Question: I'm learning AndEngine and I'm following some basic tutorials. I tried to load an sprite in the screen, but the Sprite looks corrupted.
This is my code:
'''
package com.example.andengine_demo;
import org.andengine.engine.camera.Camera;
import org.andengine.engine.options.EngineOptions;
import org.andengine.engine.options.ScreenOrientation;
import org.andengine.engine.options.resolutionpolicy.RatioResolutionPolicy;
import org.andengine.entity.scene.Scene;
import org.andengine.entity.scene.background.Background;
import org.andengine.entity.sprite.Sprite;
import org.andengine.entity.util.FPSLogger;
import org.andengine.opengl.texture.TextureOptions;
import org.andengine.opengl.texture.atlas.bitmap.BitmapTextureAtlas;
import org.andengine.opengl.texture.atlas.bitmap.BitmapTextureAtlasTextureRegionFactory;
import org.andengine.opengl.texture.region.TextureRegion;
import org.andengine.ui.activity.BaseGameActivity;
public class MainActivity extends BaseGameActivity {
// ===========================================================
// Constants
// ===========================================================
static final int CAMERA_WIDTH = 720;
static final int CAMERA_HEIGHT = 480;
private static final String TAG = "AndEngineTest";
private BitmapTextureAtlas mBitmapTextureAtlas;
private TextureRegion mPlayerTextureRegion;
// ===========================================================
// Fields
// ===========================================================
//private ZoomCamera mCamera;
@Override
public EngineOptions onCreateEngineOptions() {
// TODO Auto-generated method stub
Camera mCamera = new Camera(0, 0, CAMERA_WIDTH, CAMERA_HEIGHT);
return new EngineOptions(true, ScreenOrientation.LANDSCAPE_SENSOR, new RatioResolutionPolicy(CAMERA_WIDTH, CAMERA_HEIGHT), mCamera);
}
@Override
public void onCreateResources(
OnCreateResourcesCallback pOnCreateResourcesCallback) throws Exception {
// TODO Auto-generated method stub
mBitmapTextureAtlas = new BitmapTextureAtlas(this.getTextureManager(), 32, 32, TextureOptions.BILINEAR_PREMULTIPLYALPHA);
mPlayerTextureRegion = BitmapTextureAtlasTextureRegionFactory.createFromAsset(this.mBitmapTextureAtlas, this, "face_box.png", 0, 0);
mBitmapTextureAtlas.load();
}
@Override
public void onCreateScene(OnCreateSceneCallback pOnCreateSceneCallback)
{
this.mEngine.registerUpdateHandler(new FPSLogger());
// TODO Auto-generated method stub
Scene scene = new Scene();
scene.setBackground(new Background(0f, 0f, 1f));
final Sprite oPlayer = new Sprite(32,32, mPlayerTextureRegion, getVertexBufferObjectManager());
scene.attachChild(oPlayer);
}
@Override
public void onPopulateScene(Scene pScene,
OnPopulateSceneCallback pOnPopulateSceneCallback) throws Exception {
// TODO Auto-generated method stub
}
}
'''
And this is how it looks:

I checked the image size is 32x32, the path of the image and I've also tried with different Texture Options when loading. The image format is PNG. If you see, the background color doesn't fit with the color I set. I think my emulator is correctly configured (with GPU emulation) to work with GLES2.0.
I thought the problem can be the values on camera height and camera width. I set that because I saw them on the tutorial, but don't know if they are correct... My resolution is WVGA800.
I don't know what I'm doing bad... I need to solve this problem to continue creating games, so any help will be well received.
Thank you!
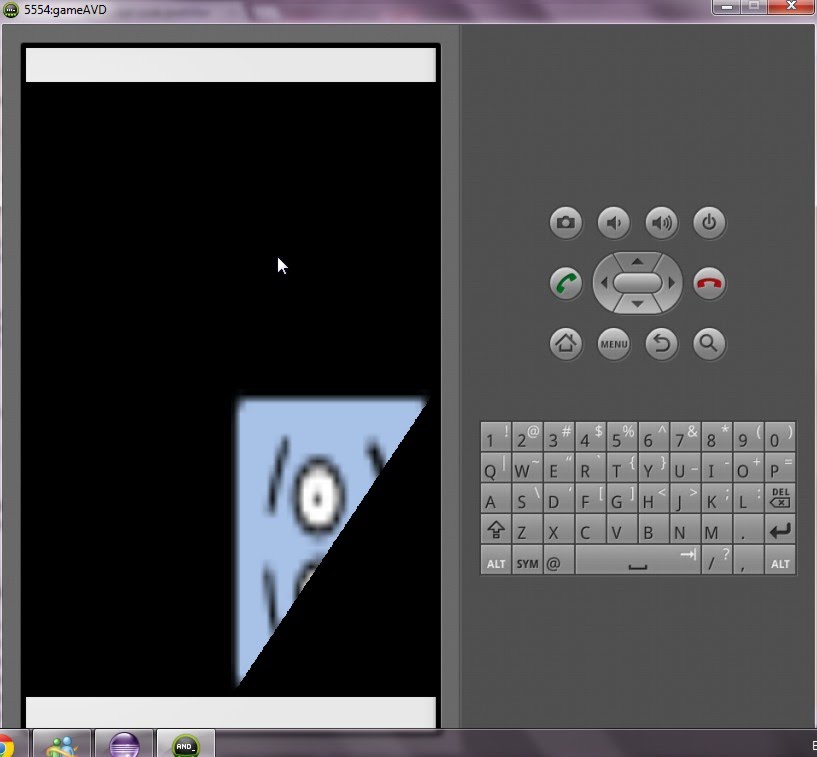
Answer: You should be extending 'SimpleBaseGameActivity' instead. Then you don't have to worry about those callbacks or anything.
'''
public class MainActivity extends SimpleBaseGameActivity {
// ===========================================================
// Constants
// ===========================================================
static final int CAMERA_WIDTH = 720;
static final int CAMERA_HEIGHT = 480;
private static final String TAG = "AndEngineTest";
private BitmapTextureAtlas mBitmapTextureAtlas;
private TextureRegion mPlayerTextureRegion;
// ===========================================================
// Fields
// ===========================================================
//private ZoomCamera mCamera;
@Override
public EngineOptions onCreateEngineOptions() {
// TODO Auto-generated method stub
Camera mCamera = new Camera(0, 0, CAMERA_WIDTH, CAMERA_HEIGHT);
return new EngineOptions(true, ScreenOrientation.LANDSCAPE_SENSOR, new RatioResolutionPolicy(CAMERA_WIDTH, CAMERA_HEIGHT), mCamera);
}
@Override
public void onCreateResources() {
mBitmapTextureAtlas = new BitmapTextureAtlas(this.getTextureManager(), 32, 32, TextureOptions.BILINEAR_PREMULTIPLYALPHA);
mPlayerTextureRegion = BitmapTextureAtlasTextureRegionFactory.createFromAsset(this.mBitmapTextureAtlas, this, "face_box.png", 0, 0);
mBitmapTextureAtlas.load();
}
@Override
public Scene onCreateScene()
{
this.mEngine.registerUpdateHandler(new FPSLogger());
// TODO Auto-generated method stub
Scene scene = new Scene();
scene.setBackground(new Background(0f, 0f, 1f));
final Sprite oPlayer = new Sprite(32,32, mPlayerTextureRegion, getVertexBufferObjectManager());
scene.attachChild(oPlayer);
return scene;
}
}
'''